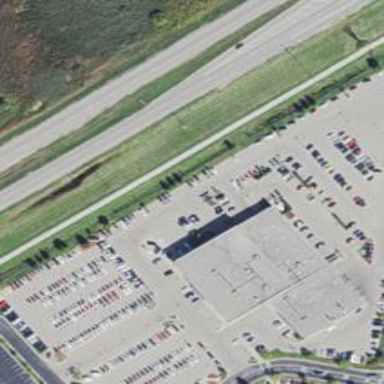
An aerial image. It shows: Car shop building.